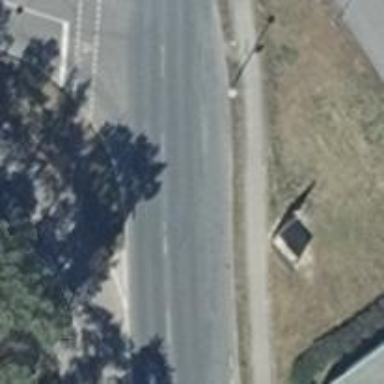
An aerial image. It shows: Primary road with asphalt surface.